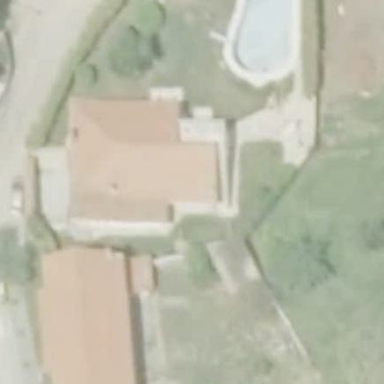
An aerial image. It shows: Simple and straightforward house.